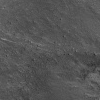
Atmospheric dust classification: not_dusty